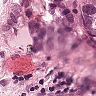
Metastatic tissue present: yes